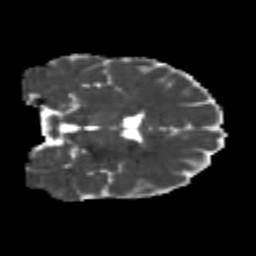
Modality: MD
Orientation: coronal
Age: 24
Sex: male
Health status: healthy
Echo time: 0.074 s